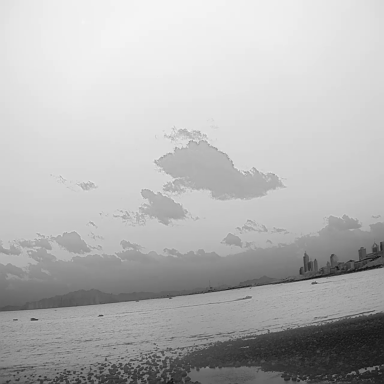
There are five objects shown in the infrared image, including a canoe, and four bulk_carriers.